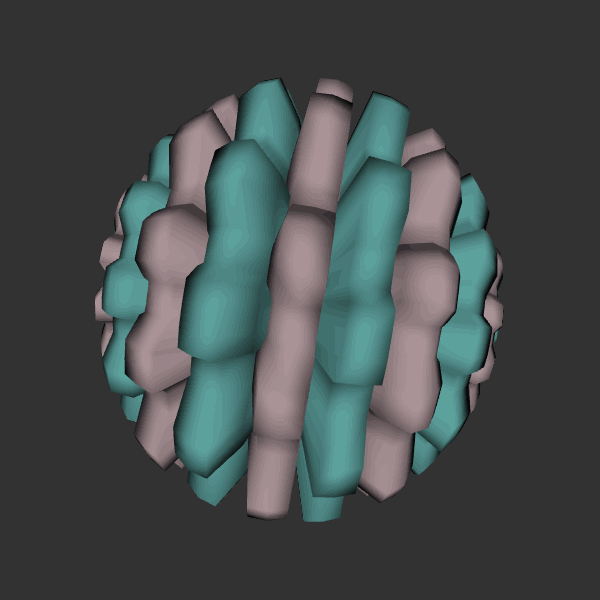
Background: dark